Question: I have created a gridview by using list view.
There is 2 level of nodes and I would like to indent the child node.
Therefore, I have set the margin in the '<ItemPresenter>'.
The result looks pretty good but the second and the third column also been indent and not align according to its header column.
Any idea to indent only the first column but not the rest column?
'''
<ListView Name="listViewResult" Margin="10,231,0,-299" BorderBrush="#FF000000" BorderThickness="1" >
<ListView.View>
<GridView>
<GridViewColumn Header="Name" Width="280" DisplayMemberBinding="{Binding GrandChildNodeData}" />
<GridViewColumn Header="Date/ Time" Width="160" DisplayMemberBinding="{Binding Time}" />
<GridViewColumn Header="State" Width="160" DisplayMemberBinding="{Binding State}" />
</GridView>
</ListView.View>
<ListView.GroupStyle>
<GroupStyle>
<GroupStyle.ContainerStyle>
<Style TargetType="{x:Type GroupItem}">
<Setter Property="Template">
<Setter.Value>
<ControlTemplate>
<Expander IsExpanded="True">
<Expander.Header>
<StackPanel Orientation="Horizontal">
<TextBlock Text="{Binding Name}" FontWeight="Bold" VerticalAlignment="Bottom" />
<TextBlock Text="{Binding ItemCount}" Foreground="Silver" FontStyle="Italic" Margin="10,0,0,0" VerticalAlignment="Bottom" />
<TextBlock Text=" item(s)" Foreground="Silver" FontStyle="Italic" VerticalAlignment="Bottom" />
</StackPanel>
</Expander.Header>
<ItemsPresenter Margin="20,0,0,0" />
</Expander>
</ControlTemplate>
</Setter.Value>
</Setter>
</Style>
</GroupStyle.ContainerStyle>
</GroupStyle>
</ListView.GroupStyle>
</ListView>
'''

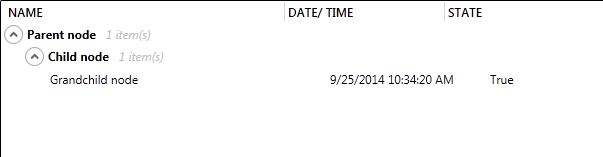
Answer: This question has been answered by Magnus in this <URL>
"You are setting the Margin of the entire GroupItem. You should define a CellTemplate for the first column and set the Margins in there:"
'''
<ListView.View>
<GridView>
<GridViewColumn Header="Name" Width="120">
<GridViewColumn.CellTemplate>
<DataTemplate>
<TextBlock Text="{Binding Name}" Margin="20 0 0 0"/>
</DataTemplate>
</GridViewColumn.CellTemplate>
</GridViewColumn>
<GridViewColumn Header="Date/ Time" Width="160" DisplayMemberBinding="{Binding Time}" />
<GridViewColumn Header="State" Width="160" DisplayMemberBinding="{Binding State}" />
</GridView>
</ListView.View>
<ListView.GroupStyle>
<GroupStyle>
<GroupStyle.ContainerStyle>
<Style TargetType="{x:Type GroupItem}">
<Setter Property="Template">
<Setter.Value>
<ControlTemplate>
<Expander IsExpanded="True">
<Expander.Header>
<StackPanel Orientation="Horizontal">
<TextBlock Text="{Binding Name}" FontWeight="Bold" VerticalAlignment="Bottom" />
<TextBlock Text="{Binding ItemCount}" Foreground="Silver" FontStyle="Italic" Margin="10,0,0,0" VerticalAlignment="Bottom" />
<TextBlock Text=" item(s)" Foreground="Silver" FontStyle="Italic" VerticalAlignment="Bottom" />
</StackPanel>
</Expander.Header>
<ItemsPresenter />
</Expander>
</ControlTemplate>
</Setter.Value>
</Setter>
</Style>
</GroupStyle.ContainerStyle>
</GroupStyle>
</ListView.GroupStyle>
'''